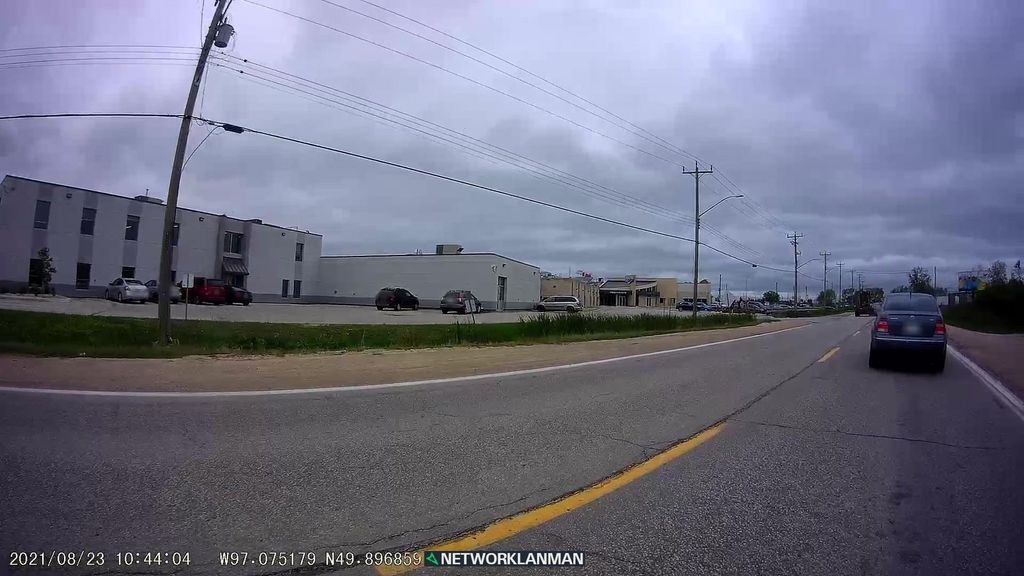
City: winnipeg